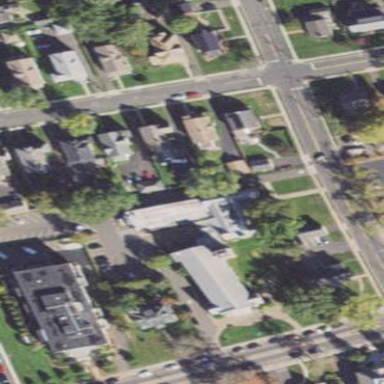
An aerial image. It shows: Building that serves as place of worship.